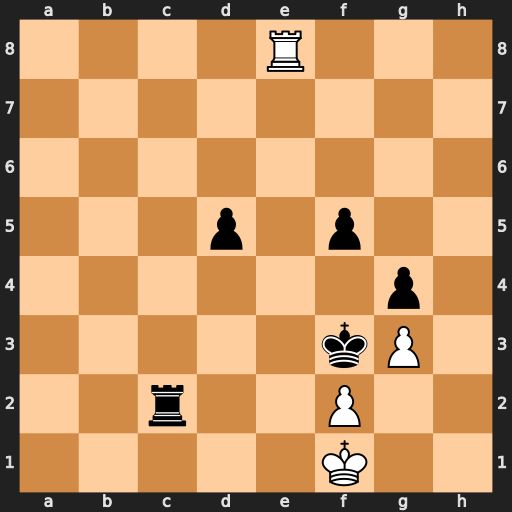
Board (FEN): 4R3/8/8/3p1p2/6p1/5kP1/2r2P2/5K2
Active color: w
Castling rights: -
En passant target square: -
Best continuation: Re3#